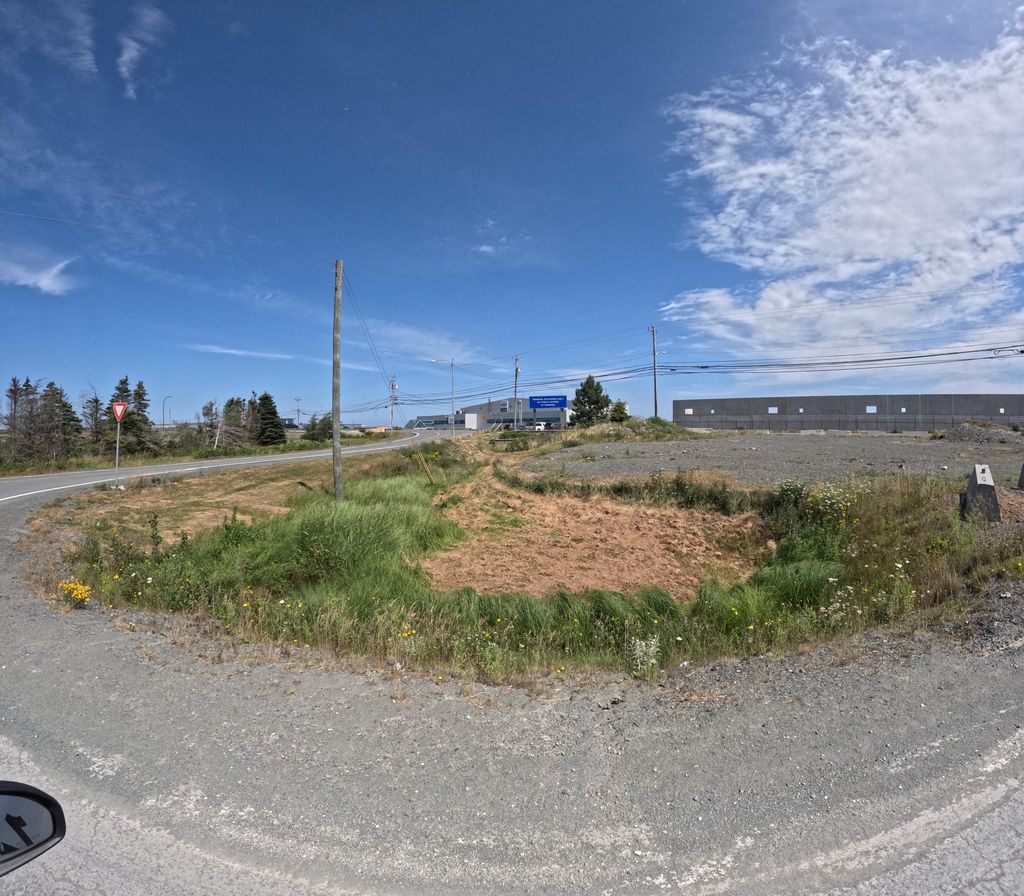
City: st_johns